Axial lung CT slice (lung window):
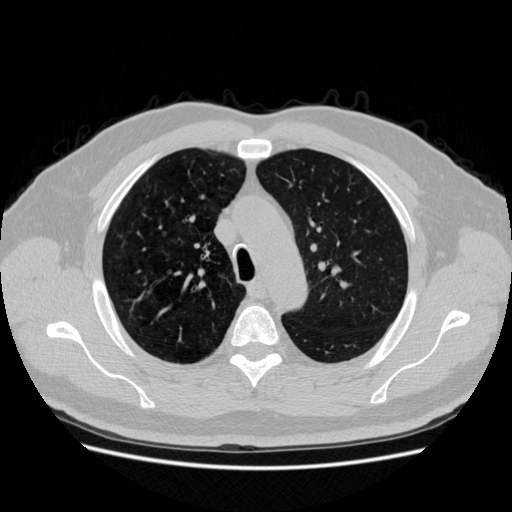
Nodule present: no